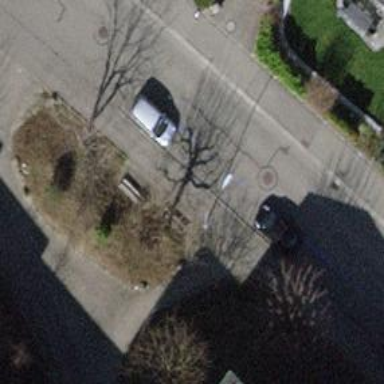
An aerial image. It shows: Brown bench.